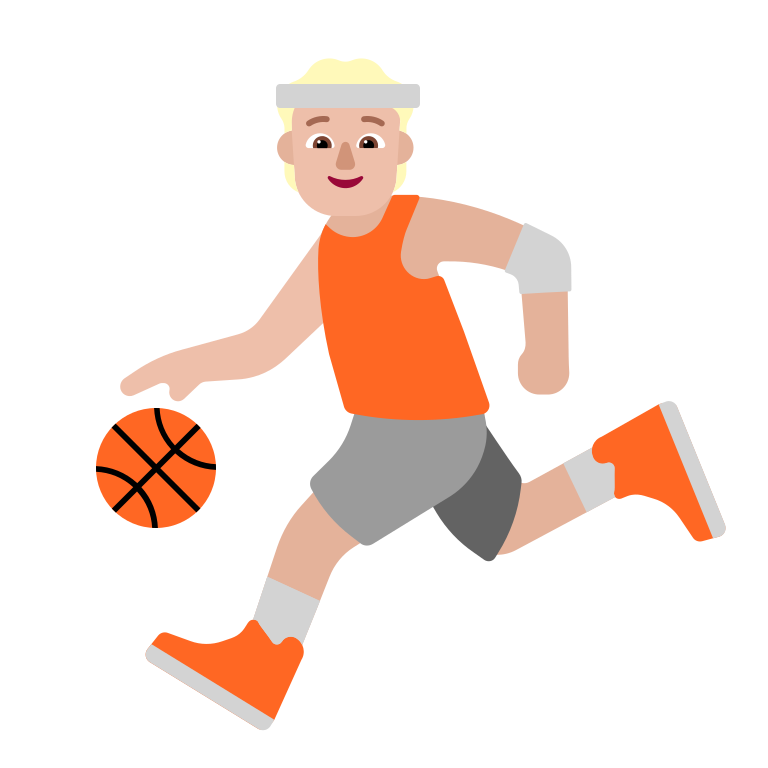
person bouncing ball flat  light